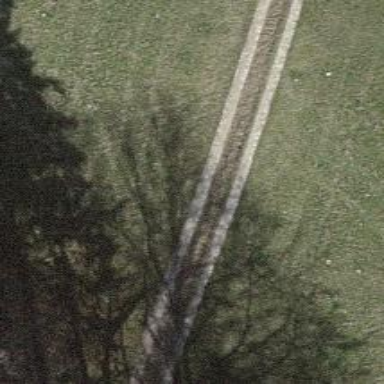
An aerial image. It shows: Track with grade 4 track type.